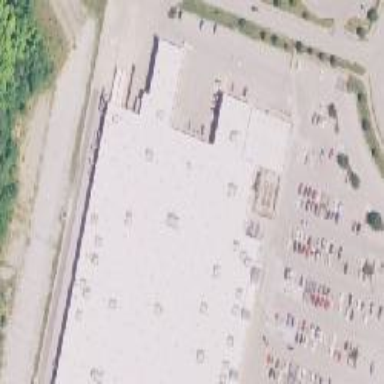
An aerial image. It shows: Retail building housing department store.